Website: apple
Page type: billing-address
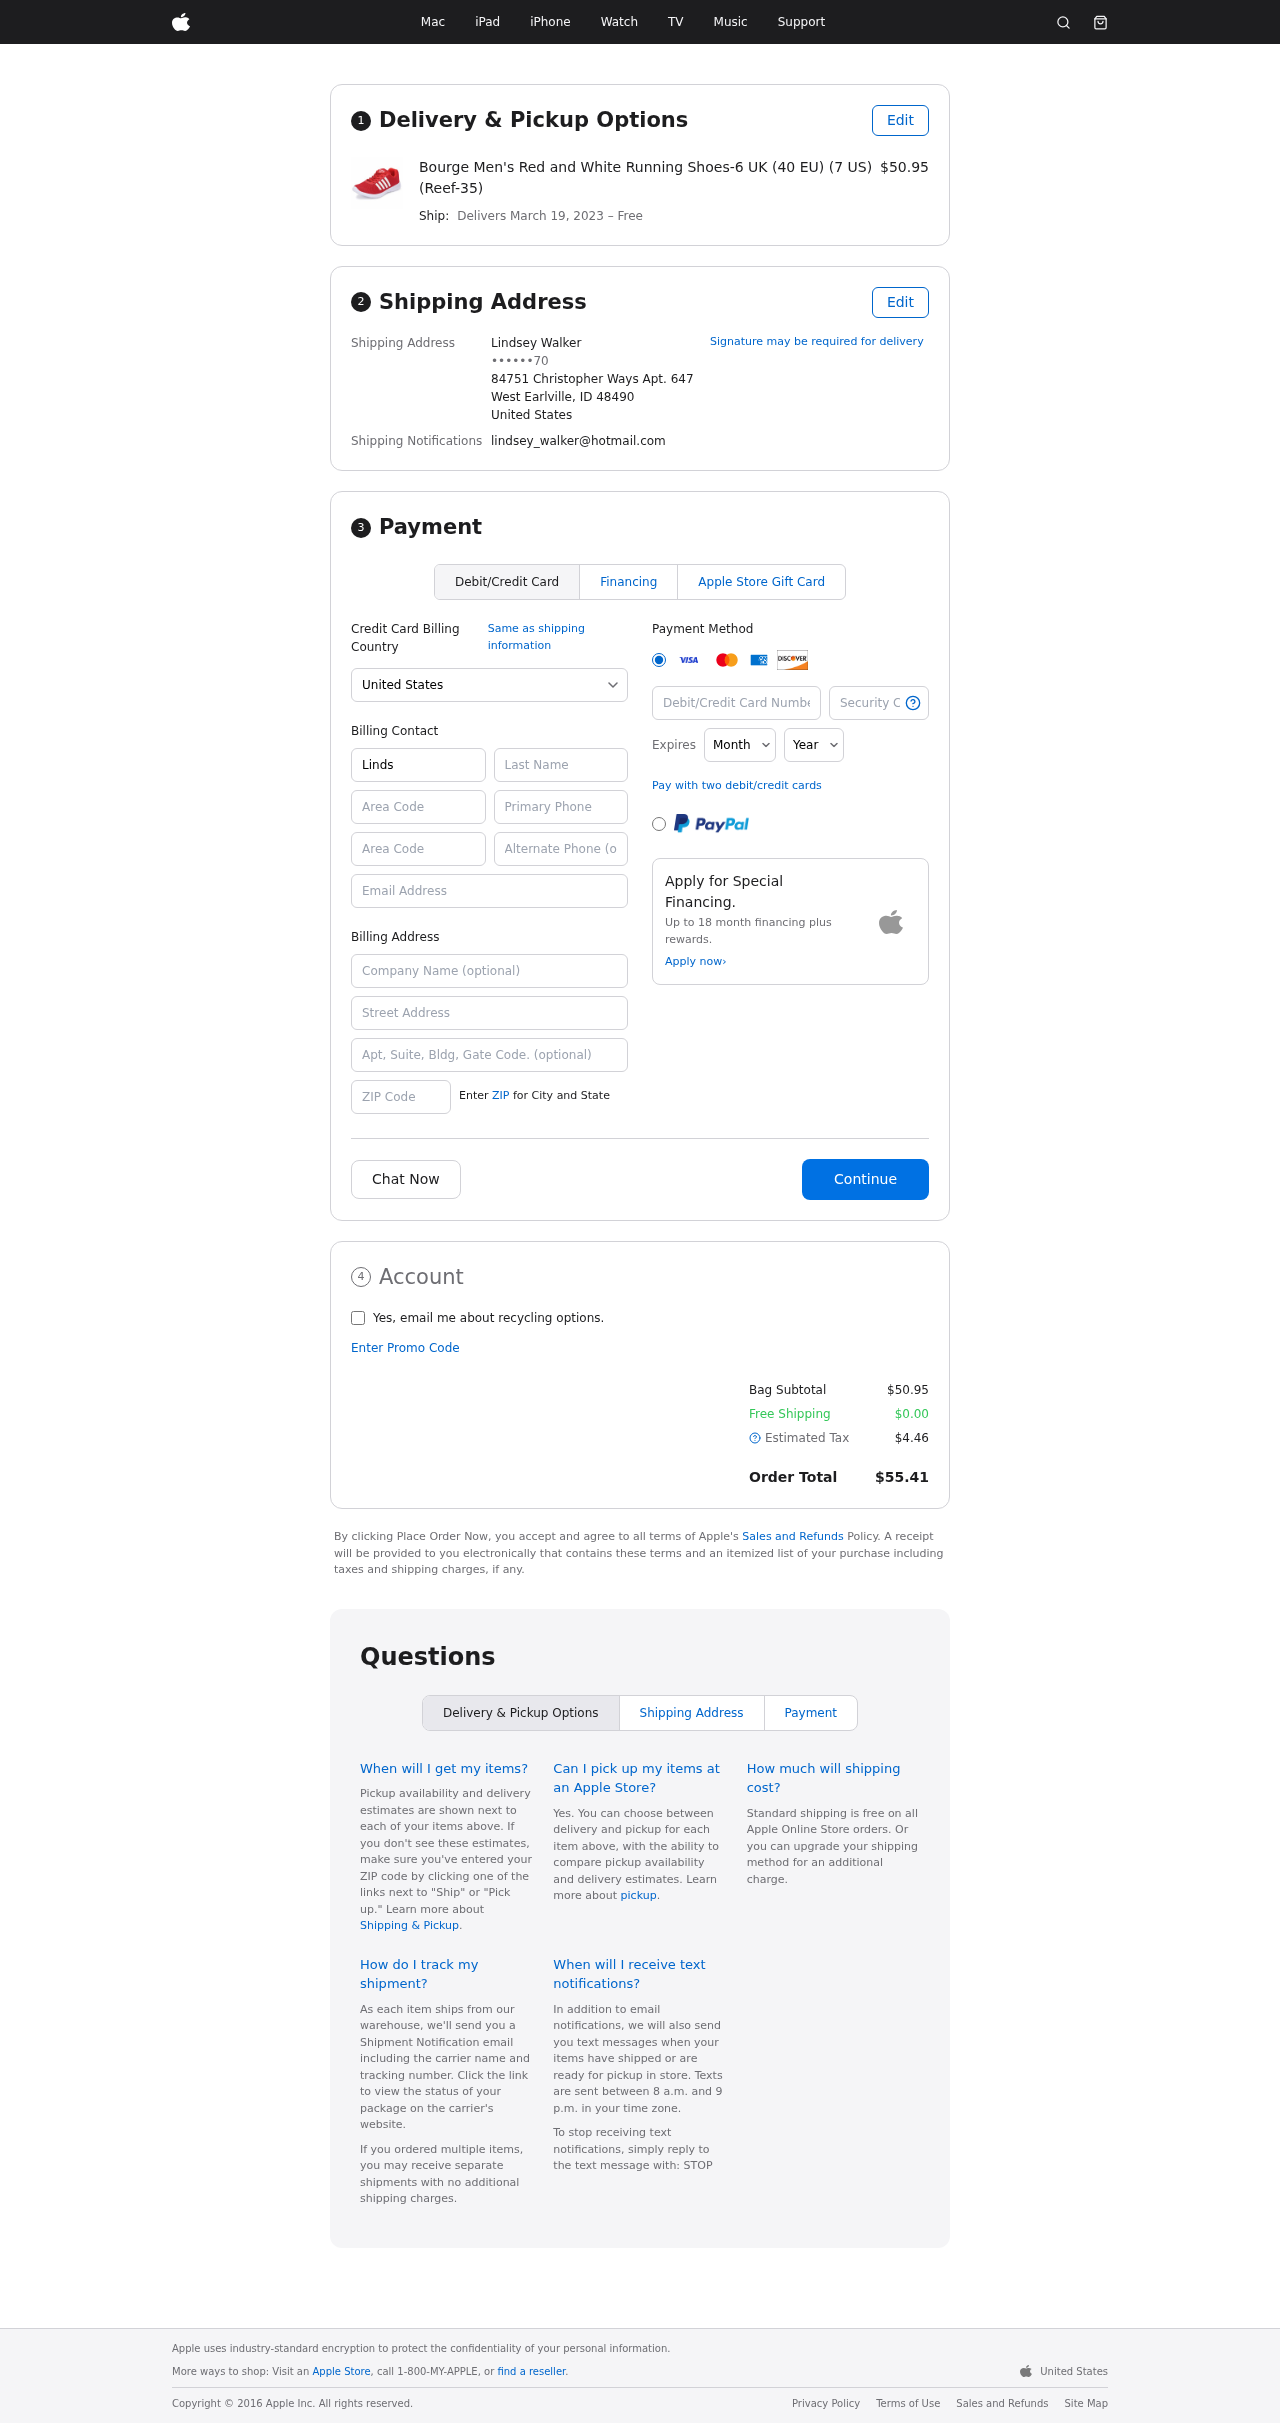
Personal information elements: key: PII_CARD_CVV
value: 183
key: PII_CARD_EXPIRY_MONTH
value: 10
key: PII_CARD_EXPIRY_YEAR
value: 29
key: PII_CARD_NUMBER
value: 4659 7588 6994 6185
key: PII_CITY_STATE_ZIP
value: West Earlville, ID 48490
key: PII_COUNTRY
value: United States
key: PII_EMAIL
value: lindsey_walker@hotmail.com
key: PII_FULLNAME
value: Lindsey Walker
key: PII_STREET
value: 84751 Christopher Ways Apt. 647
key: PII_PHONE_MASKED
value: ••••••70
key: PII_BILLING_FIRSTNAME
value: Lindsey
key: PII_BILLING_LASTNAME
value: Walker
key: PII_BILLING_PHONE_AREA
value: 502
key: PII_BILLING_PHONE
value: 5024975270
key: PII_BILLING_PHONE_ALT_AREA
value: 220
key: PII_BILLING_PHONE_ALT
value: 2209288981
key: PII_BILLING_EMAIL
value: lindsey_walker@hotmail.com
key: PII_BILLING_STREET
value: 84751 Christopher Ways Apt. 647
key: PII_BILLING_STREET2
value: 7325 Chad Green
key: PII_BILLING_POSTCODE
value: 48490
Product elements: key: PRODUCT1_NAME
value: Bourge Men's Red and White Running Shoes-6 UK (40 EU) (7 US) (Reef-35)
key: PRODUCT1_PRICE
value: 50.95
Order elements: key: ORDER_DELIVERY_DATE
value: March 19, 2023
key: ORDER_SUBTOTAL
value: $50.95
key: ORDER_SHIPPING_COST
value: $0.00
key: ORDER_TAX
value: $4.46
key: ORDER_TOTAL
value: $55.41